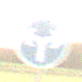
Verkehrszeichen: VorgeschriebeneFahrtrichtungRechtsOderLinks
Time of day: SunriseSunset
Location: Outdoor (Nature)
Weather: Clear
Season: NotSpecified
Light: Natural